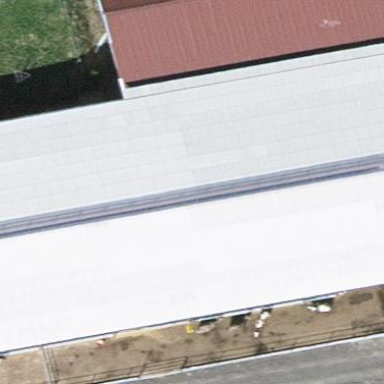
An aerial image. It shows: View of roof of building.